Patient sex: F
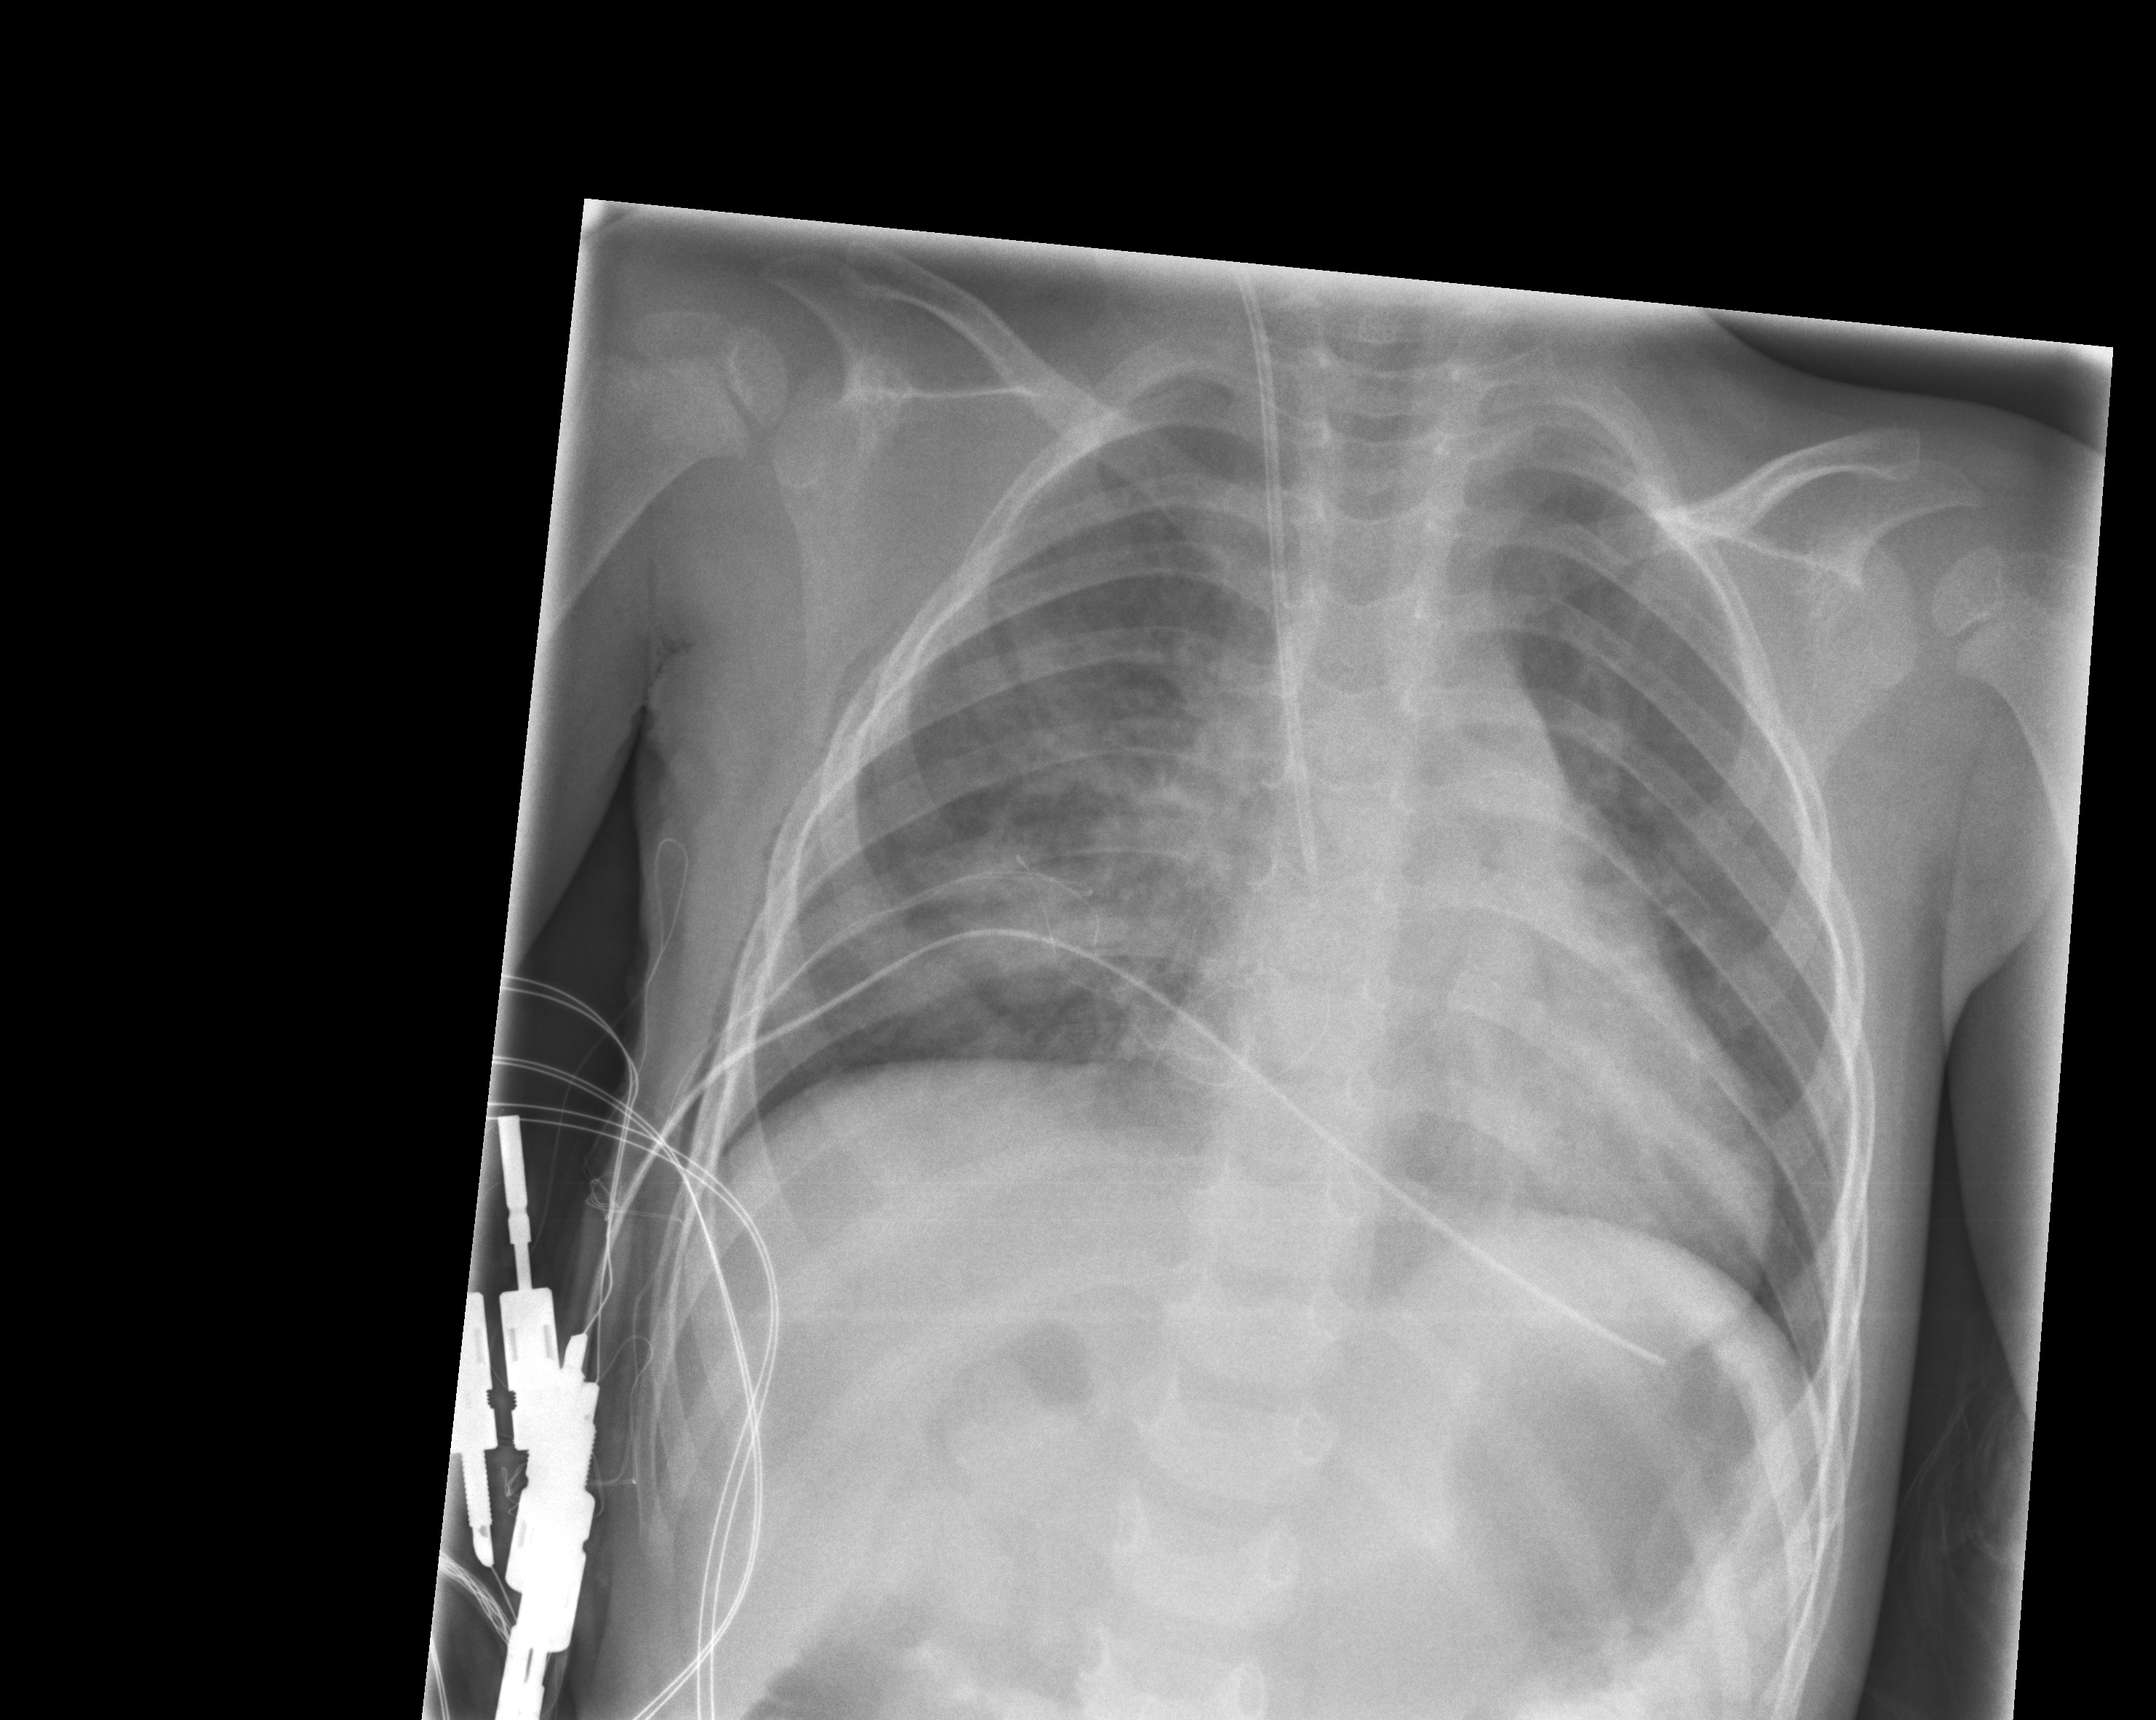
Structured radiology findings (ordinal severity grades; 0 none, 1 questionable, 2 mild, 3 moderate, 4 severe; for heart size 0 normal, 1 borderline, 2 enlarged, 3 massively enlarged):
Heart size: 0
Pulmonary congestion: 0
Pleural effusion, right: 0
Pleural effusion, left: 0
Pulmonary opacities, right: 2
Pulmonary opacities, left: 0
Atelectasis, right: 2
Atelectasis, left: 0